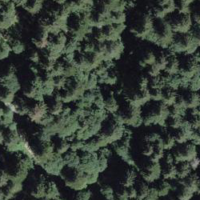
EUNIS habitat code: 43
Species observed at this site:
Stellaria nemorum
Lamium galeobdolon